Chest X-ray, AP view. Patient: 43 years old, sex F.
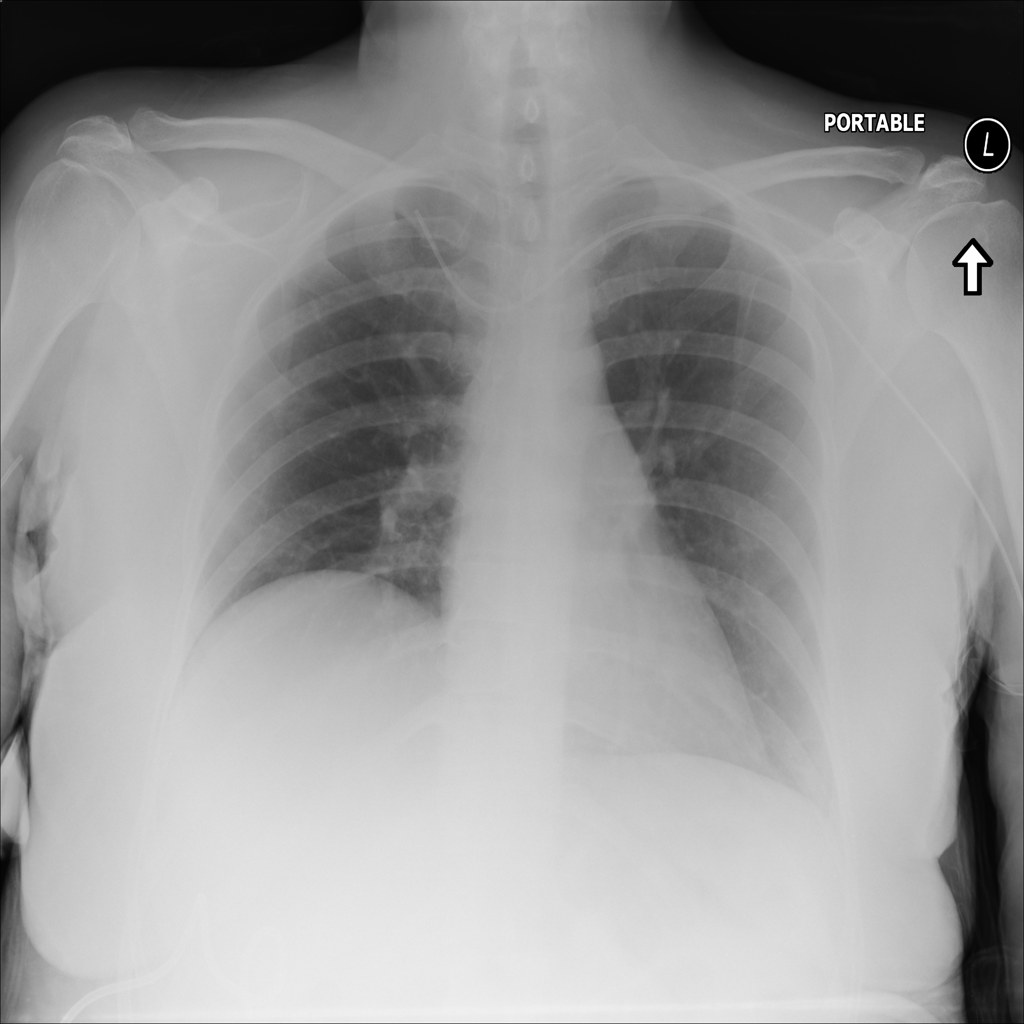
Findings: No Finding